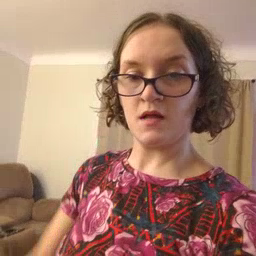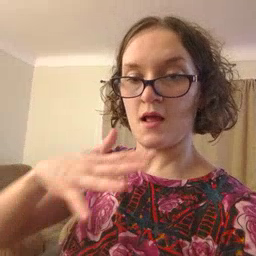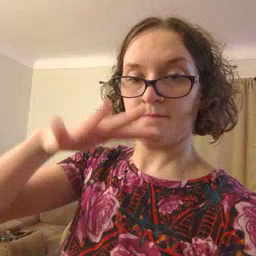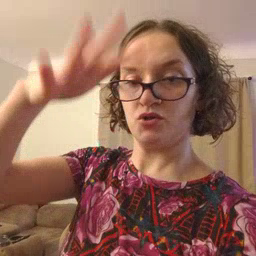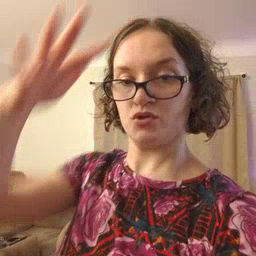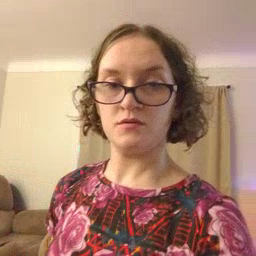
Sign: helicopter